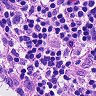
Metastatic tissue present: no